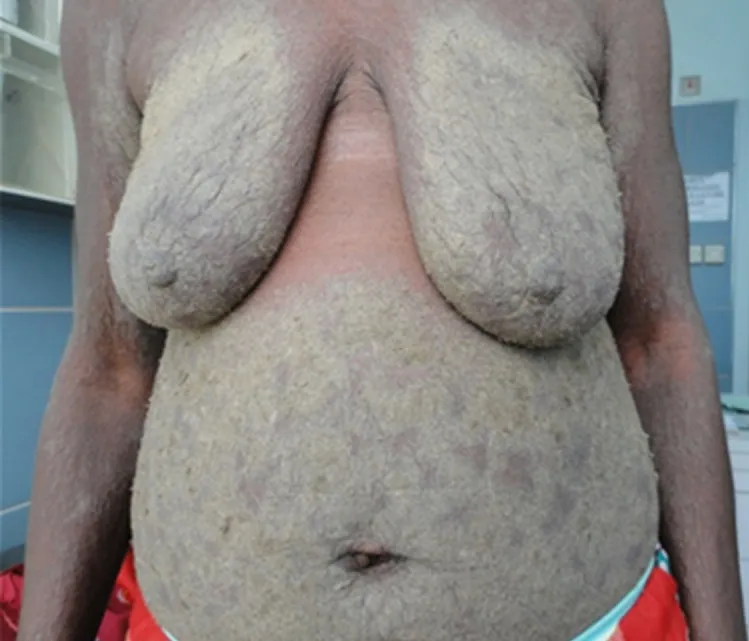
showing scabies on the abdomen and breasts.
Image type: medical_photograph (other_medical_photograph)